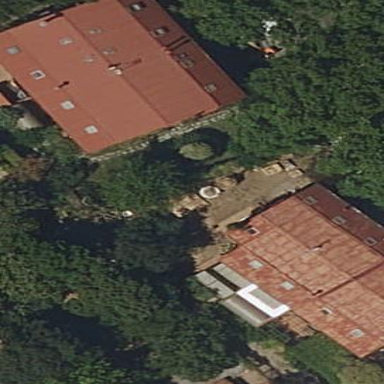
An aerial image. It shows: Terrace building.